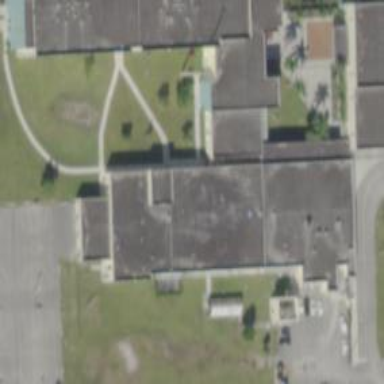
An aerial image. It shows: School with grass surroundings.